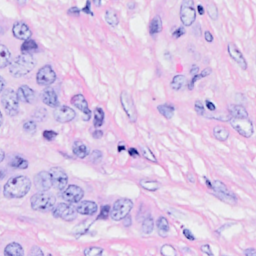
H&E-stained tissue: Breast